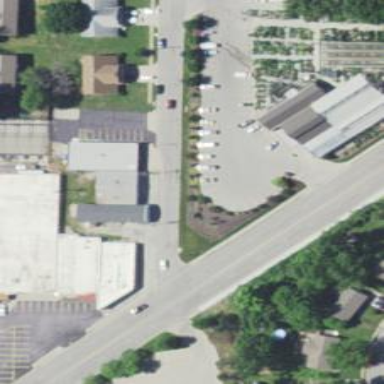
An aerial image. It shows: Building that houses bowling alley.